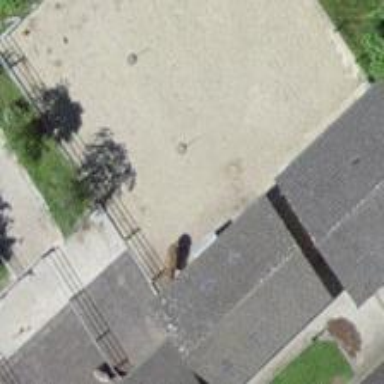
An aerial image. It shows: Stable building.